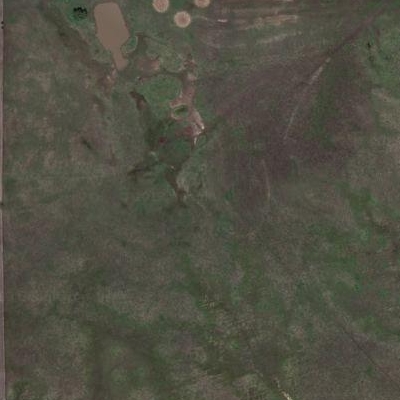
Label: Grass